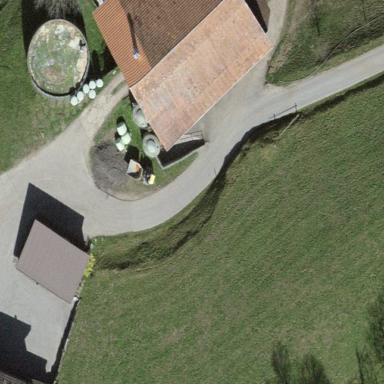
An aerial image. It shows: Farmyard area.